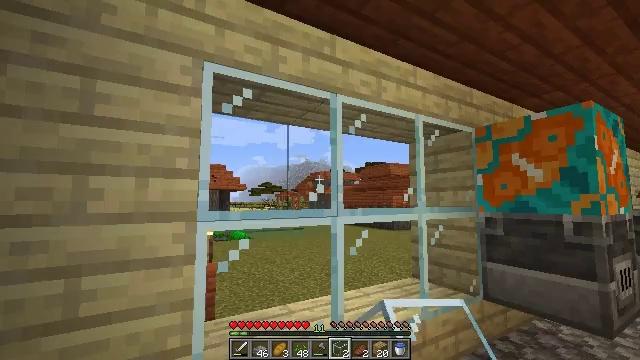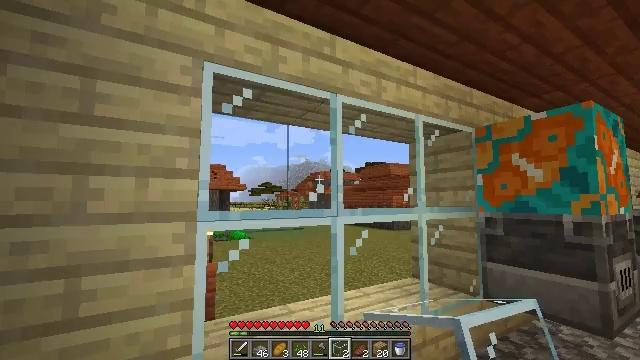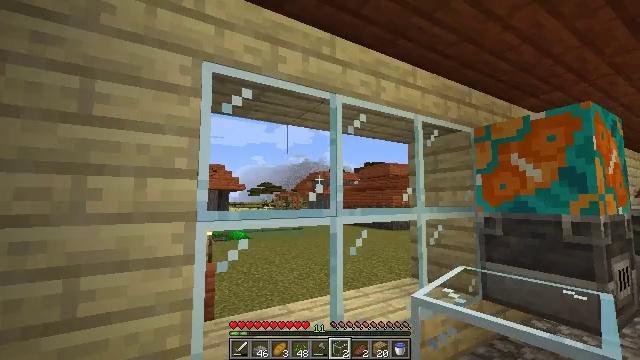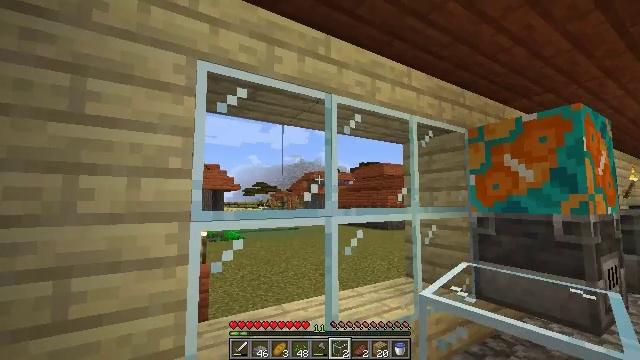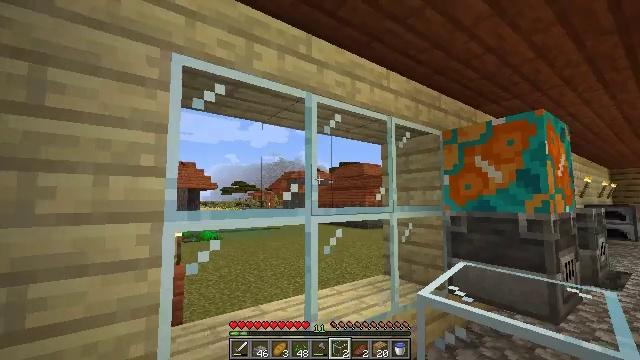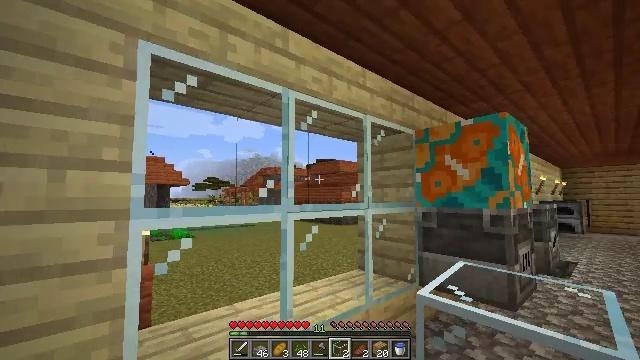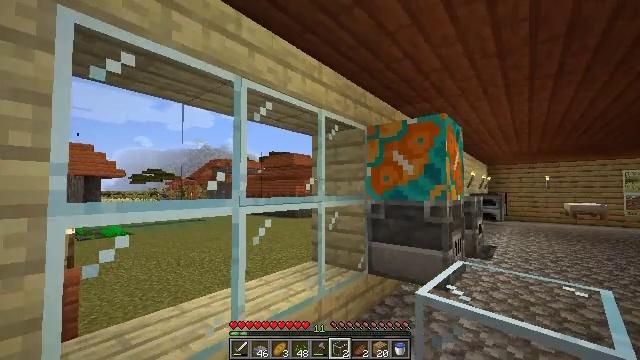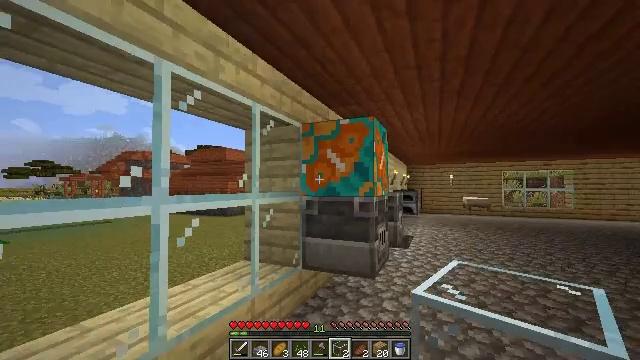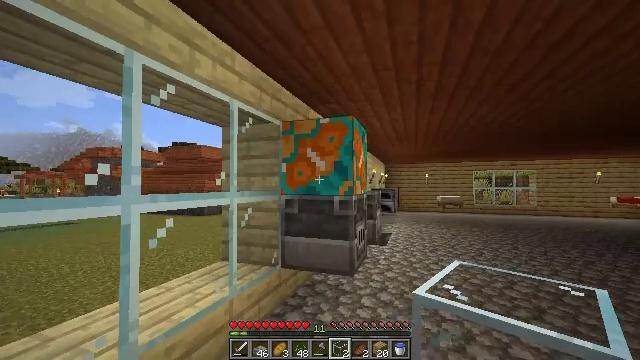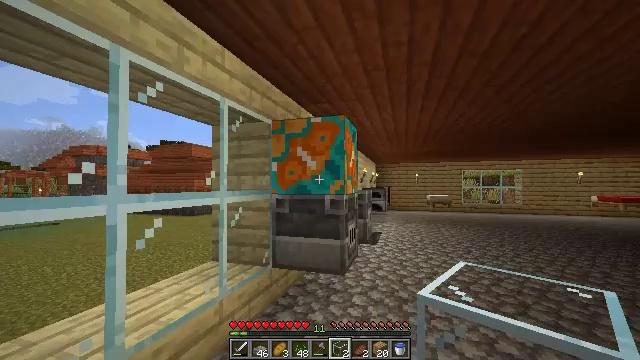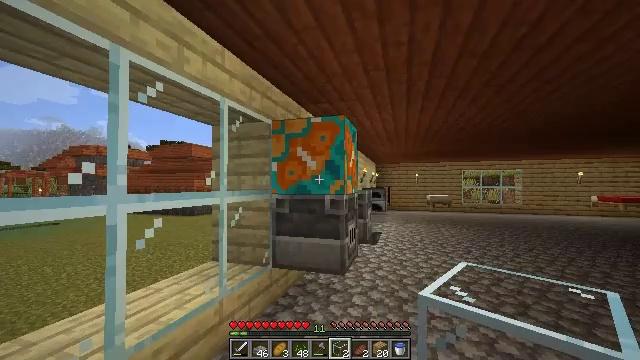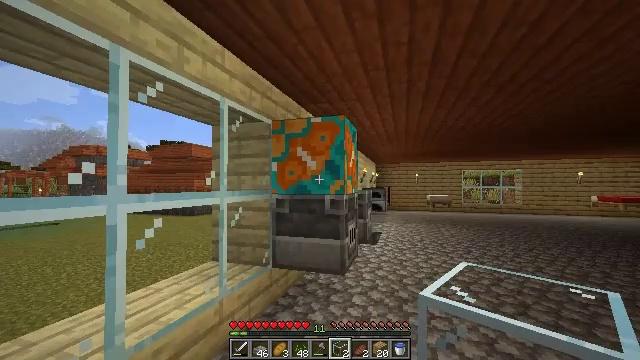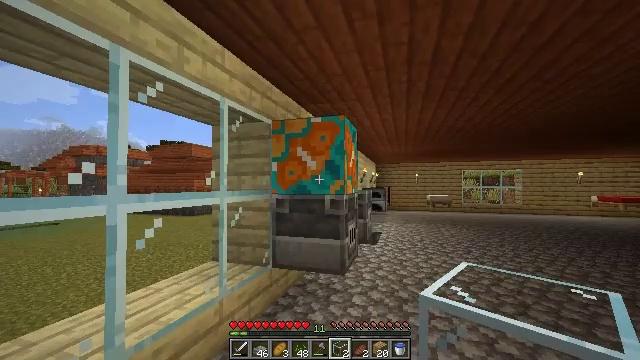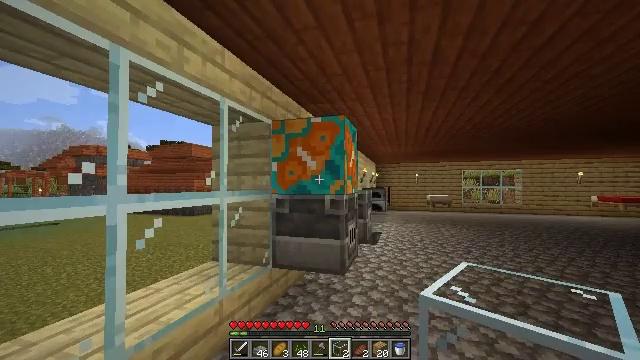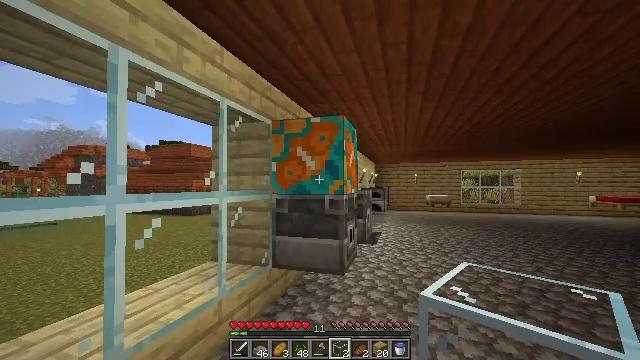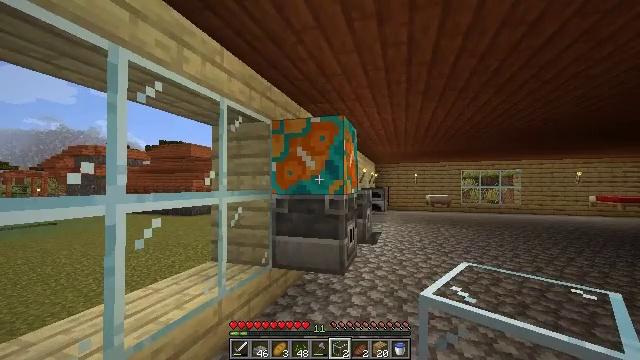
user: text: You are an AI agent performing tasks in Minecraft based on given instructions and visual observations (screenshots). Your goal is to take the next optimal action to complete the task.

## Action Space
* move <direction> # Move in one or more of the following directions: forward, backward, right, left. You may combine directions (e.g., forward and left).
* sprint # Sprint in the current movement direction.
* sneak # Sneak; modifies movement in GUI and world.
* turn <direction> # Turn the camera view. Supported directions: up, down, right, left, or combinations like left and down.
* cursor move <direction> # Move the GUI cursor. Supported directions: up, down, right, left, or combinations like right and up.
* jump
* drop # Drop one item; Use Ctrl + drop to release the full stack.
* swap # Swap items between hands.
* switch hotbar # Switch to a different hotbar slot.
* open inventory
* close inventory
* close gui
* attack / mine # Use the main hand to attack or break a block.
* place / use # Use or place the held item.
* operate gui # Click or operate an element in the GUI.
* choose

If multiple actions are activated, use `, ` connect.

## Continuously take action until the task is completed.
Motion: motion action
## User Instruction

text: Attack the birch planks to recycle them.
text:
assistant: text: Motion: no_op
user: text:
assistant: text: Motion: no_op
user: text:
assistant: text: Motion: turn right
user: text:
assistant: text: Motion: turn right
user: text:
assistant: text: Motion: turn right
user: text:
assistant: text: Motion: turn right and down
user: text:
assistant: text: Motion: turn right
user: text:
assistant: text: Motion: turn right
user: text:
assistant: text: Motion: turn right
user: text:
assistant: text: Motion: no_op
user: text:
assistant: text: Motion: no_op
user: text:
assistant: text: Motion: no_op
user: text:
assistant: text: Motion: no_op
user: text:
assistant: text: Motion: no_op
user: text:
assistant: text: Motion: no_op
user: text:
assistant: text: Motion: move forward, turn right
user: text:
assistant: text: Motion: move forward, turn right
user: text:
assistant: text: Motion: move forward, turn right
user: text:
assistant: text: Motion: move forward, turn right
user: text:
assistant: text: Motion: move forward, turn right
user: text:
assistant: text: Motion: move forward
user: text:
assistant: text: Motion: move forward
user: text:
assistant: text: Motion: move forward, turn right
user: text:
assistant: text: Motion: move forward, turn right
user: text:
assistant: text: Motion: move forward, turn right
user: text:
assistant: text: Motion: move forward, turn right
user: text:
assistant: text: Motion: move forward, turn right
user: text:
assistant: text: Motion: move forward
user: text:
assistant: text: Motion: move forward
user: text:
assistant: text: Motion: no_op